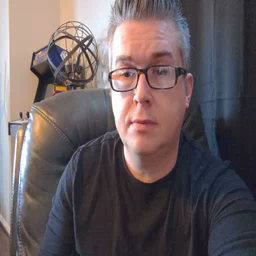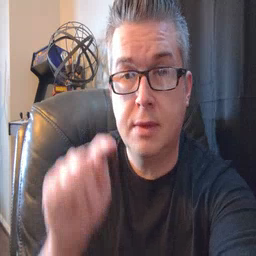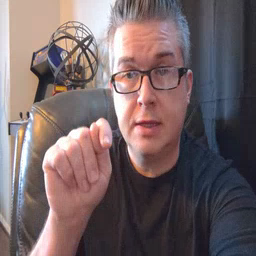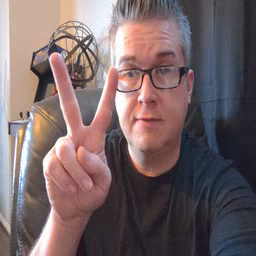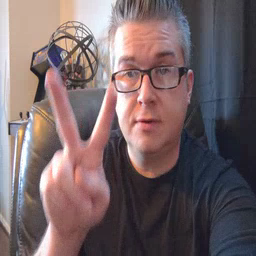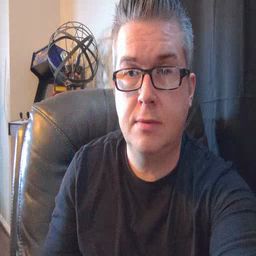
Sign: TV